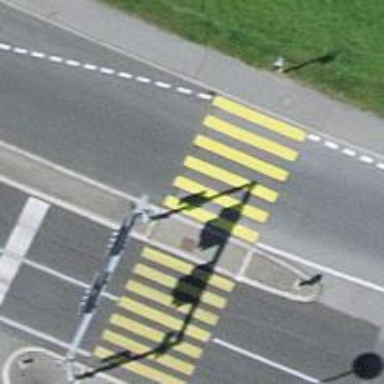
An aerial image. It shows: Crossing with zebra markings controlled by traffic signals.